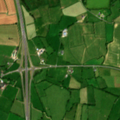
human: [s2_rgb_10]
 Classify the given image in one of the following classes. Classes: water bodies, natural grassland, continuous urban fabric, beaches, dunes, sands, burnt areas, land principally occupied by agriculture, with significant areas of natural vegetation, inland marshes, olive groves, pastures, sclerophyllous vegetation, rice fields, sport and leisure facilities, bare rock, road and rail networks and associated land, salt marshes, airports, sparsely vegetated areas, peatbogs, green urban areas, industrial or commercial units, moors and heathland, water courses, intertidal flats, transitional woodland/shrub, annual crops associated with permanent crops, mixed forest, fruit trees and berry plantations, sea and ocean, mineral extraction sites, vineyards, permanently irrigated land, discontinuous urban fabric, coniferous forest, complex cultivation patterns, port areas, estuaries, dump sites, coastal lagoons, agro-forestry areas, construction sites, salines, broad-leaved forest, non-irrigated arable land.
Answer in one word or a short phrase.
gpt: non-irrigated arable land, pastures, complex cultivation patterns